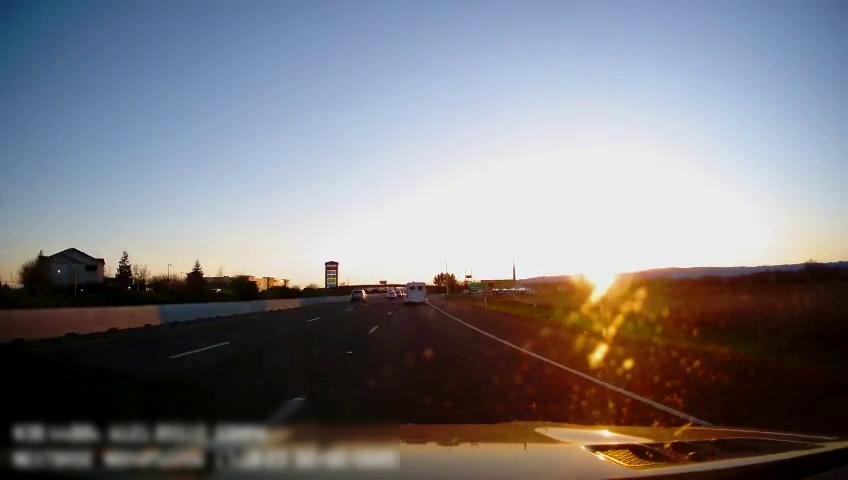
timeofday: Dusk/Dawn/Twilight
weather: Sunny
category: Drivable Space
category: Vehicles | Other LV
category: Vehicles | SUV
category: Vehicles | Car
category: Lanes | Current Lane
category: Lanes | Alternate Lane
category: Lanes | Alternate Lane
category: Lanes | Alternate Lane
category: Traffic | Signs